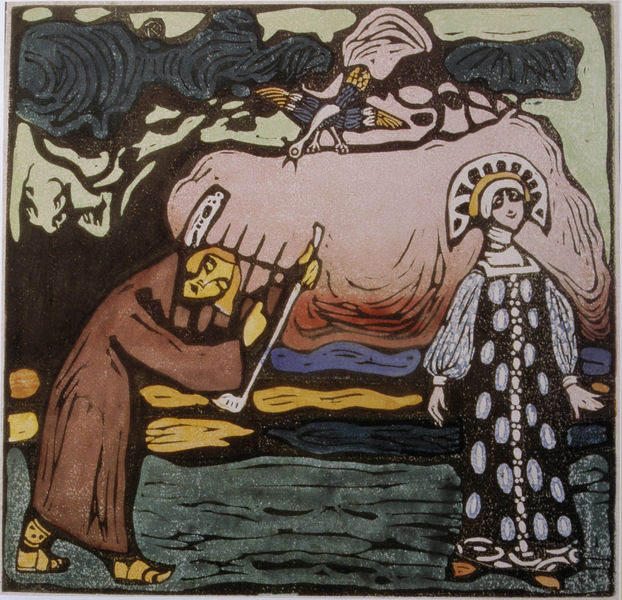
Titel: Leier
Künstler: Wassily Kandinsky
Standort: Moskau
Institution: Tretjakov Galerie
Schlagwörter: baum, blau, himmel, mann, vogel, weiß, gelb, grün, braun, finger, frau, kleid, schwarz, zeichnung, rot, schleier, weg, wolke, haube, hände, ast, mantel, musik, musiker, krone, rosa, füße, holzschnitt, wellen, russland, farben, fels, grafik, töne, jugendstil, spielen, robe, sandalen, umriss, münchen, spaziergang, druck, linolschnitt, hochdruck, holzdruck, plakat, koloriert, geschenk, poster, wellig, tracht, singen, begegnung, bettler, hahn, harfe, lyra, david, leier, blauer reiter, schwar, volkskunst, kandinsky, lied, klang, antenne, blauer, hahnenschrei, klänge, t5racht